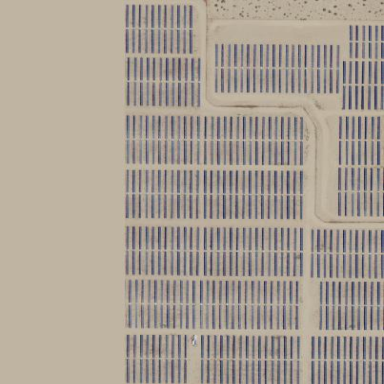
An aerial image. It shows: Solar photovoltaic power plant surrounded by fence.